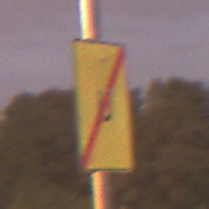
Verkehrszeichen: EndeUmleitung
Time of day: Night
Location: Outdoor (Suburban)
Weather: PartlyCloudy
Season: NotSpecified
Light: Artificial